Question: I have a table and what I want is to not make the space between the content as big. This is what the page looks like right now:

So this is some of the code for the table (I'm not posting it all because it's repetitive, all the tags are closed at the end too).
I have tried changing the padding and margin and it doesn't work. This is the CSS:
'''
/*styling the table for the add ons*/
table,
tr,
td,
input {
margin: 30px;
padding: 10px;
margin-right: 20px;
margin-left: 45px;
line-height: 1.4em;
font-size: 17px;
}
.pushRight {
position: relative;
left: 10px;
bottom: 75px;
}
'''
'''
<table style="width:100%">
<tr>
<td><label><input type="checkbox" name="example" value="Value"><span><b>Voice over artist</b> &ensp; &euro;475</span>
<table>
<tr>
<td class="pushRight">If you require a voice artist for your video project<br>please select this option.</td>
</tr>
</table>
</td>
<td><label><input type="checkbox" name="example" value="Text"><span><b>Creative Concept</b>&ensp; &euro;1200</span>
<table>
<tr>
<td class="pushRight">We are bursting with ideas, so if you don't have one of<br>your own please select this option.</td>
</tr>
</table>
</td>
</div></tr>
<tr><div class="secondRow">
<td><label><input type="checkbox" name="example" value="Value"><span><b>Script</b> &ensp; &euro;850</span></label>
<table>
<tr>
<td class="pushRight">If you would like us to allocate our scriptwriter to your project<br>please select this option.</td>
</tr>
</table>
</td>
<td><label><input type="checkbox" name="example" value="Text"><span><b>Storyboarding</b>&ensp; &euro;875</span>
<table>
<tr>
<td class="pushRight">It is not essential to storyboard every video project, <br>however if you would like to include this process,<br>please select this option.</td>
</tr>
</table>
</td>
</div></tr>
'''
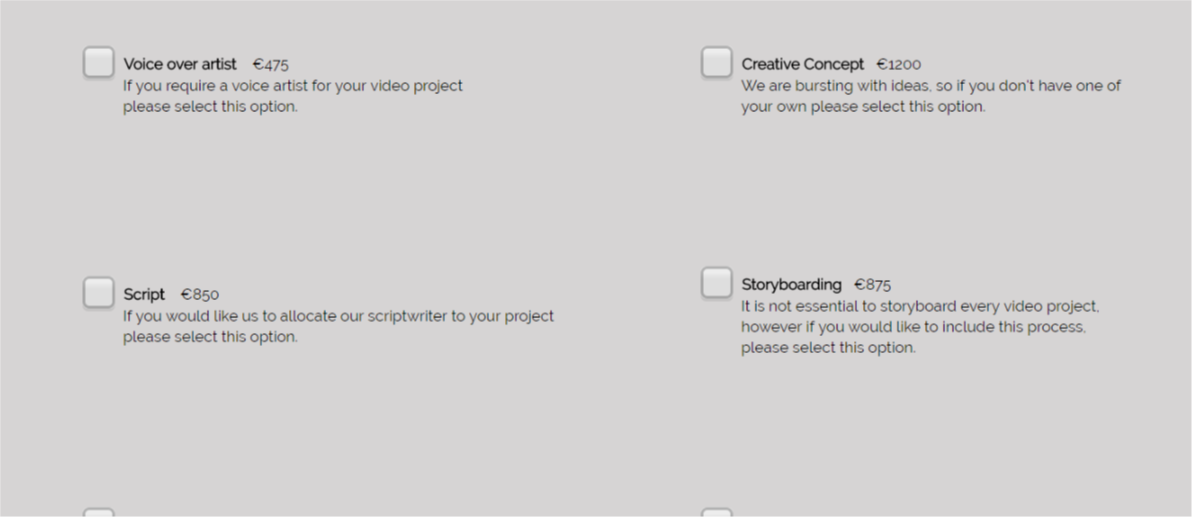
Answer: First of all, you have some divs that don't do much in your html(div with class second row), when you use tables, the tr tags define the rows automatically, so you don't have to put a div to say that's my first row etc...
Using a lot of margin, and padding everywhere will make your table look ugly depending on which browser you're using, i tried to reorganize your code and just added this in your css :
'''
td{
padding : 20px
}
table{
margin: 0 auto;
}
'''
All you have to do now is to play with the padding to change the space as you want. you can also change the width of the table if you want a bigger table.
Here's a jsfiddle :
<URL>